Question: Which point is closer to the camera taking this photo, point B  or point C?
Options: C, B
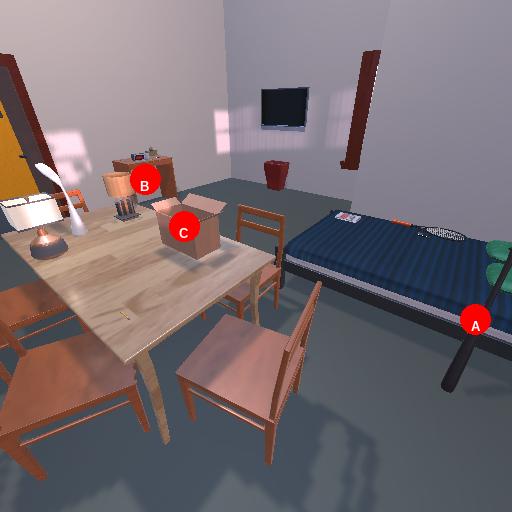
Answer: C